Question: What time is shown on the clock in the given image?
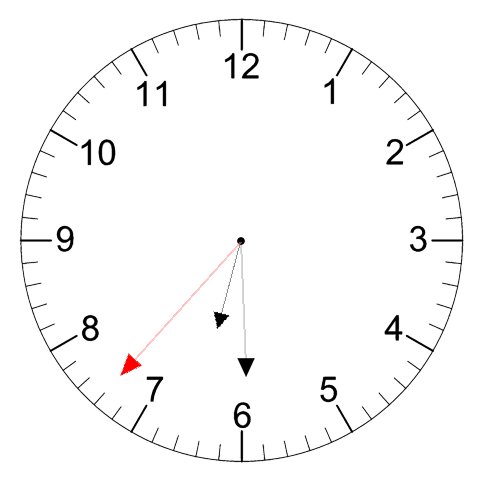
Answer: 06:29:37